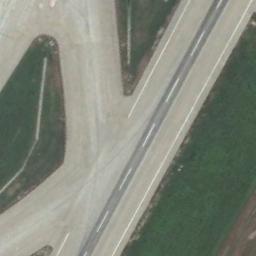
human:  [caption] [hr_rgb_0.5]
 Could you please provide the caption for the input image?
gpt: The grass is on either side of the runway .

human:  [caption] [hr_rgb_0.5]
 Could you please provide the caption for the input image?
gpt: The runway goes through the lawn and other two roads connect to the runway .

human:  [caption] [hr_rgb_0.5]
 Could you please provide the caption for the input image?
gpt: The runway is on the grass next to the bare land .

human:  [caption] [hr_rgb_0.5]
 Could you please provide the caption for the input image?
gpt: There are green lawns next to the two connected runways, And there are white short and thick signs on the runway .

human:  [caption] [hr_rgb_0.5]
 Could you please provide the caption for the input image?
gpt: There are green lawns beside the runway .